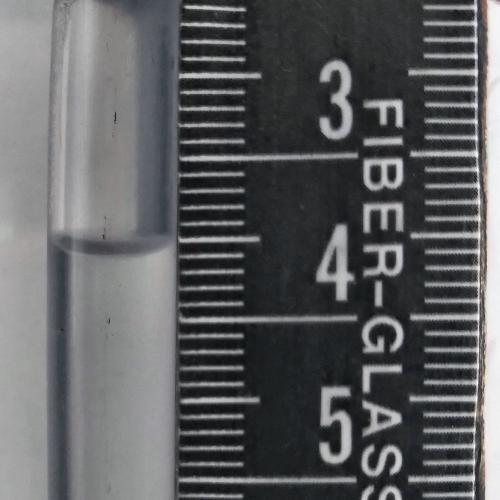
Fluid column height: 4.1 cm